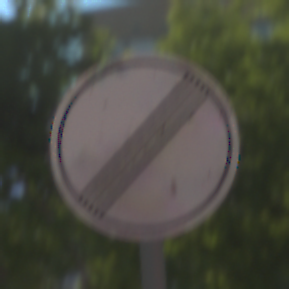
Verkehrszeichen: EndeSaemtlicherBegrenzungen
Umgebung: Outdoor, Suburban
Tageszeit: MorningAfternoon
Wetter: PartlyCloudy
Licht: Natural
Jahreszeit: NotSpecified
Kontrast: HighContrast